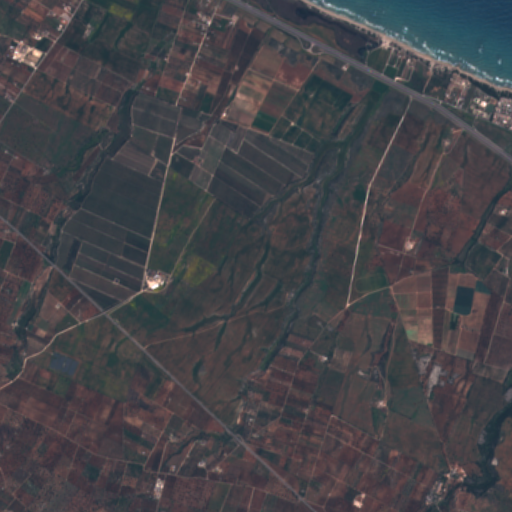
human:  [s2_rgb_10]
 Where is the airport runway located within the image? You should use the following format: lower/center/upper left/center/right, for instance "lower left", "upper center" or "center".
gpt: The airport runway is located in the center left of the image.
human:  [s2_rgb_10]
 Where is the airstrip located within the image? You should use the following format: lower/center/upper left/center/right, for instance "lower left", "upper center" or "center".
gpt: The airstrip is located in the center left of the image.
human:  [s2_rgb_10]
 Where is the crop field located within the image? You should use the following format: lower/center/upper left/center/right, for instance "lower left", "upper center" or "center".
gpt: The crop field is located in the center right of the image.
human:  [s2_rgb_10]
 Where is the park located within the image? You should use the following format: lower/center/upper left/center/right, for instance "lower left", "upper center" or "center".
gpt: The park is located in the upper right of the image.
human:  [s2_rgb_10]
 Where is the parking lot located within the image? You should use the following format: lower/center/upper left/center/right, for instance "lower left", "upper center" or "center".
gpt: The parking lot is located in the upper right of the image.
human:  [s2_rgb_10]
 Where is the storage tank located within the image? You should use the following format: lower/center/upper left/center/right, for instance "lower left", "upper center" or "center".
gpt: The storage tank is located in the upper center of the image.
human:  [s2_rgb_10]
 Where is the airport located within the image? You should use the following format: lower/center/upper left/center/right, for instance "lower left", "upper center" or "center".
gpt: There is no airport in the image.